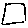
Label: square